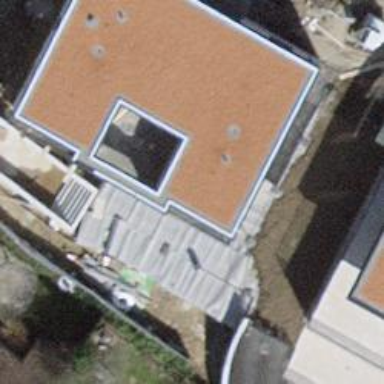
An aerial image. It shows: Detached building with flat roof.